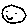
Label: smiley face